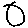
Label: circle